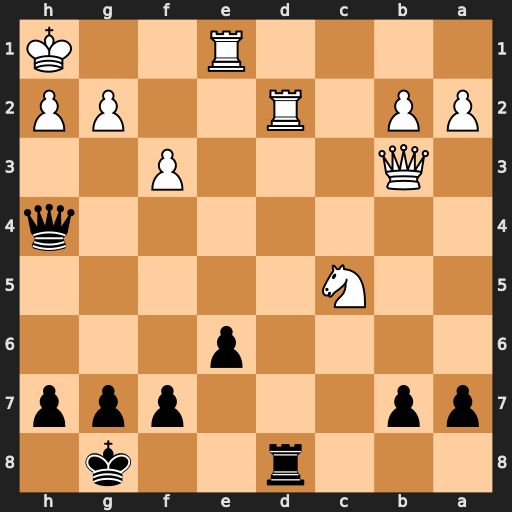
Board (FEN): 3r2k1/pp3ppp/4p3/2N5/7q/1Q3P2/PP1R2PP/4R2K
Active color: b
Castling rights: -
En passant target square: -
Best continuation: Qxe1#